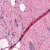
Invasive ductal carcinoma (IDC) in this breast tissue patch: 0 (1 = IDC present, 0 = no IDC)